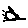
Label: bird